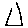
Label: triangle